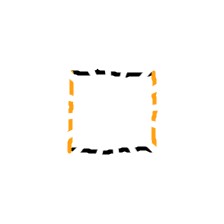
Shape: square